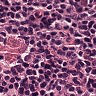
Metastatic tissue present: no